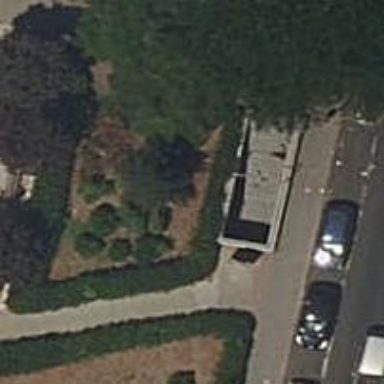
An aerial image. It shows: Subway entrance for railway system.